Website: apple
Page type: address-validator
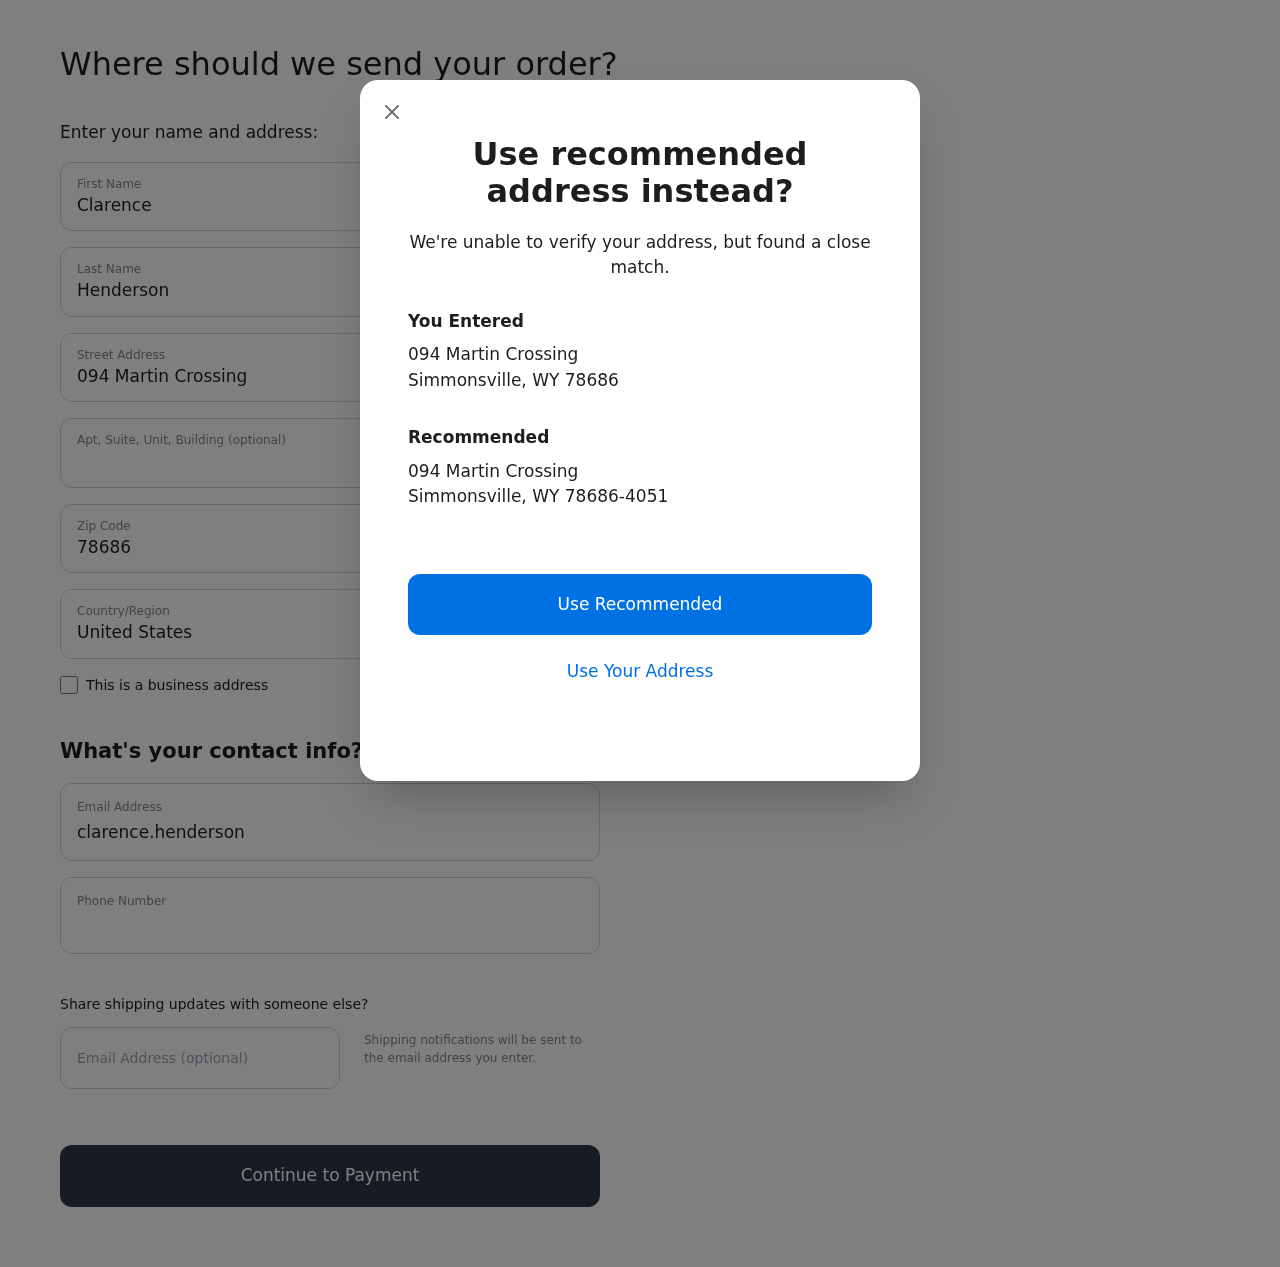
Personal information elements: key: PII_CITY
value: Simmonsville
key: PII_COUNTRY
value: United States
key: PII_EMAIL
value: clarence.henderson@hotmail.com
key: PII_FIRSTNAME
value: Clarence
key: PII_GIFT_EMAIL
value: ekane@hotmail.com
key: PII_LASTNAME
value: Henderson
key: PII_PHONE
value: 7305567766
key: PII_POSTCODE
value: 78686
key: PII_POSTCODE_FULL
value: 78686-4051
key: PII_STATE_ABBR
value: WY
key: PII_STREET
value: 094 Martin Crossing
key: PII_CITY2
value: Simmonsville
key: PII_STATE_ABBR2
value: WY